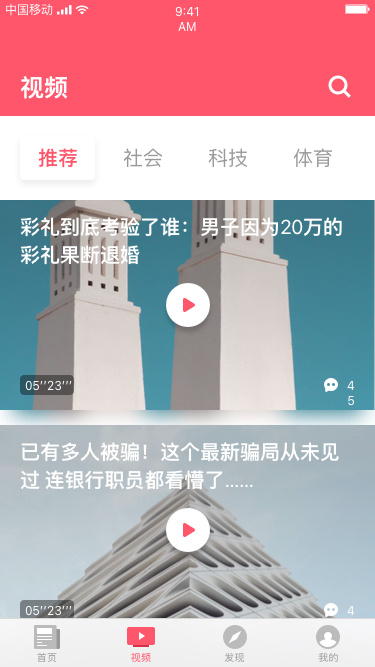
Text in this UI design:
视频
推荐
社会
科技
体育
彩礼到底考验了谁：男子因为20万的彩礼果断退婚
05’’23’’’
45
已有多人被骗！这个最新骗局从未见过 连银行职员都看懵了……
05’’23’’’
45
你觉得最有社会味道的一句话是什么？